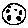
Label: moon